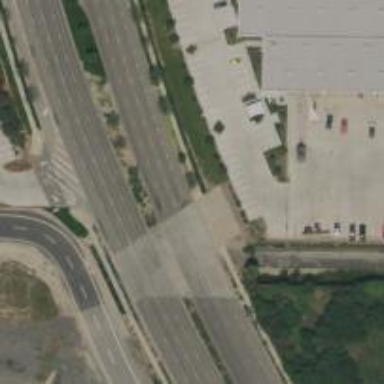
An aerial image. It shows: Primary link highway.